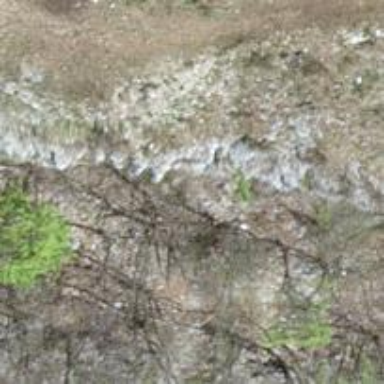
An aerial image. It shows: Natural cliff.